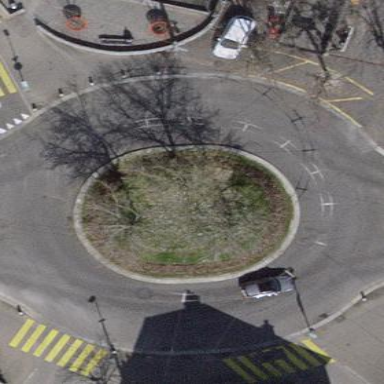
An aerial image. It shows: Tertiary road with asphalt surface leading to roundabout. The road has trolley wires.